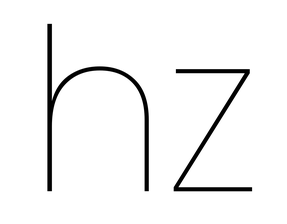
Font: Poppins-Thin